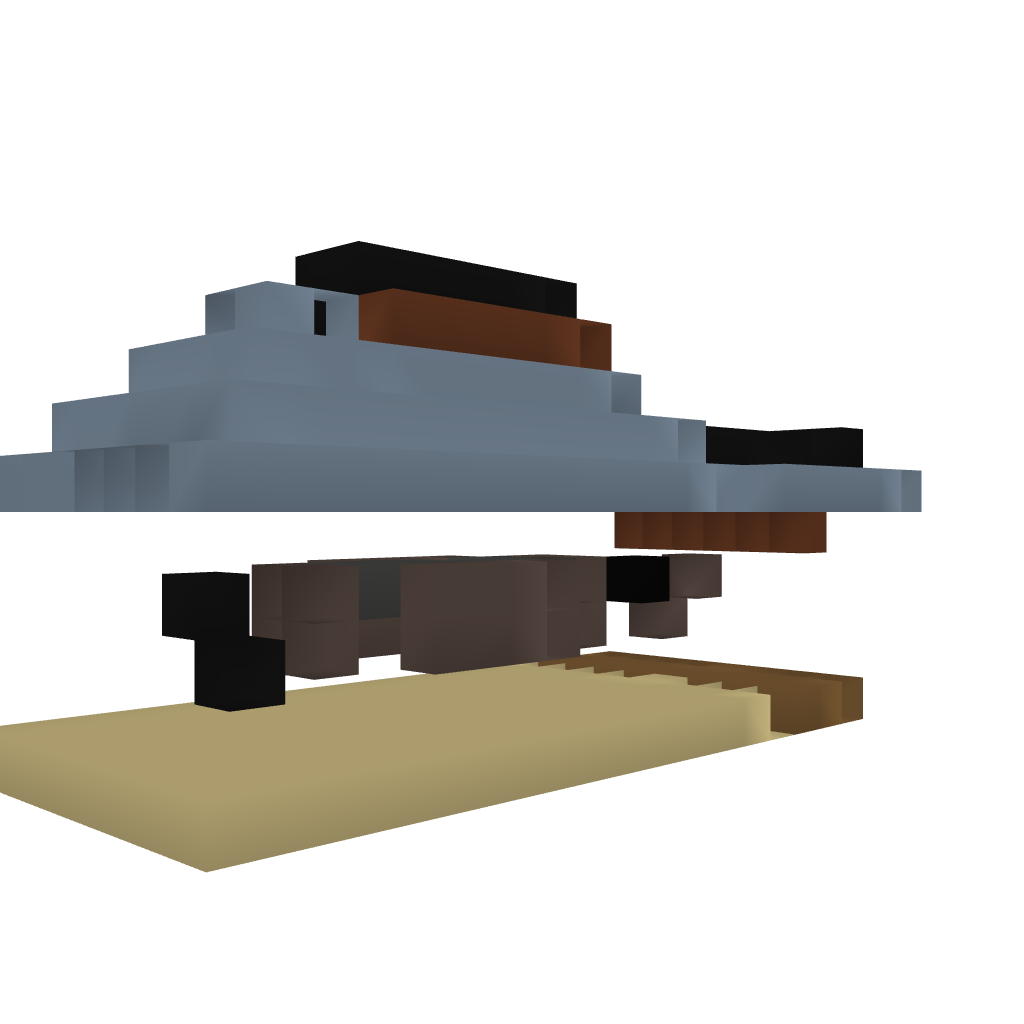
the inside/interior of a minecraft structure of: Small Shop with Redstone Lighting